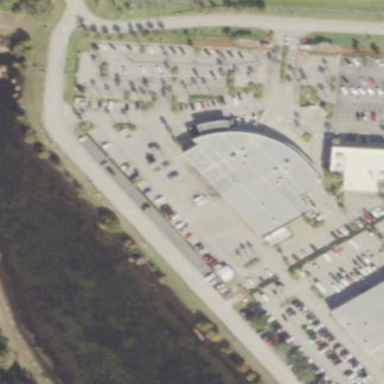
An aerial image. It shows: Building that houses car shop.